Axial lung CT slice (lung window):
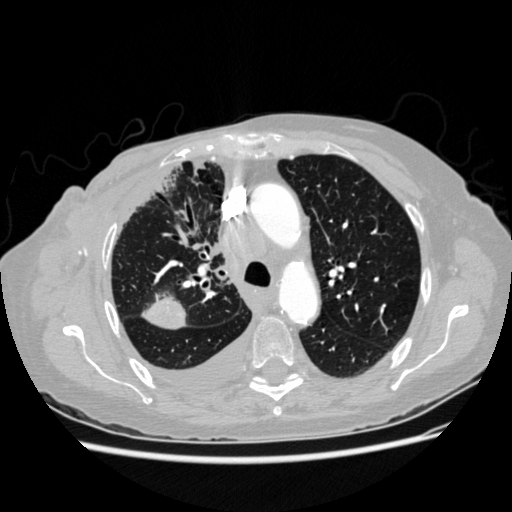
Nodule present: yes
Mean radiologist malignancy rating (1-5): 4